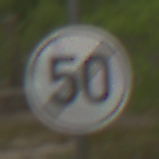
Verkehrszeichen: EndeGeschwindigkeit50
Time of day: MorningAfternoon
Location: Outdoor (Nature)
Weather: Overcast
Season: NotSpecified
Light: Natural